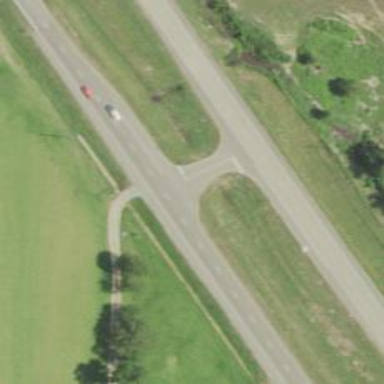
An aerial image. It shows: Road with stop sign.